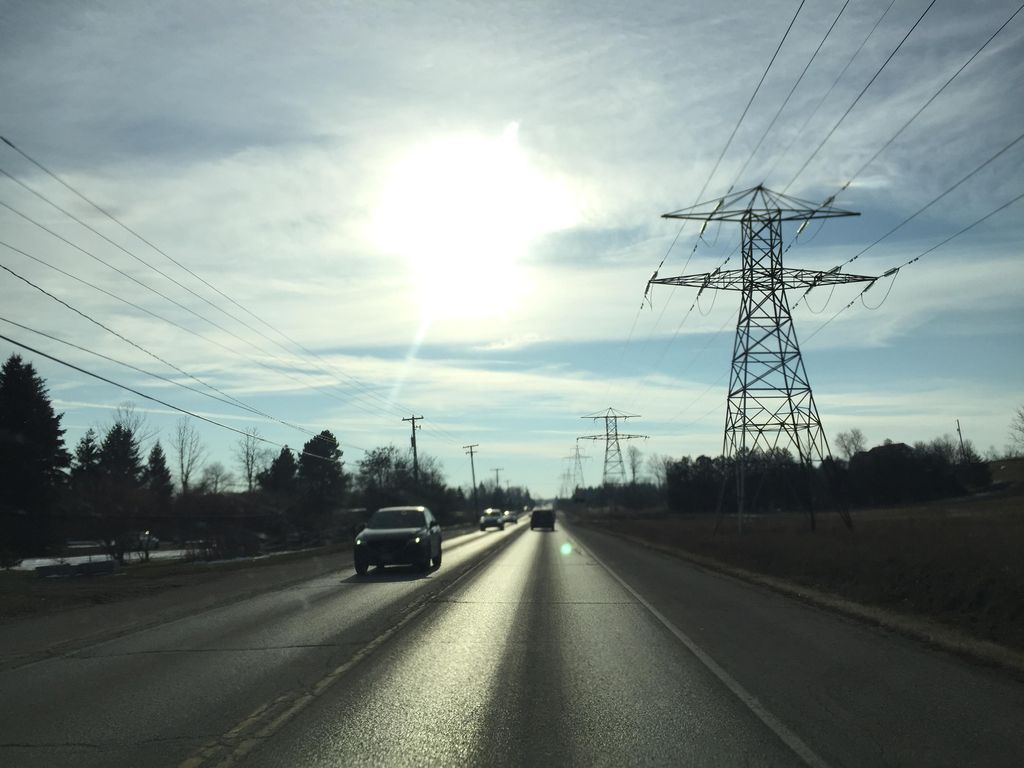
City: kitchener-waterloo